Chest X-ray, PA view. Patient: 55 years old, sex F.
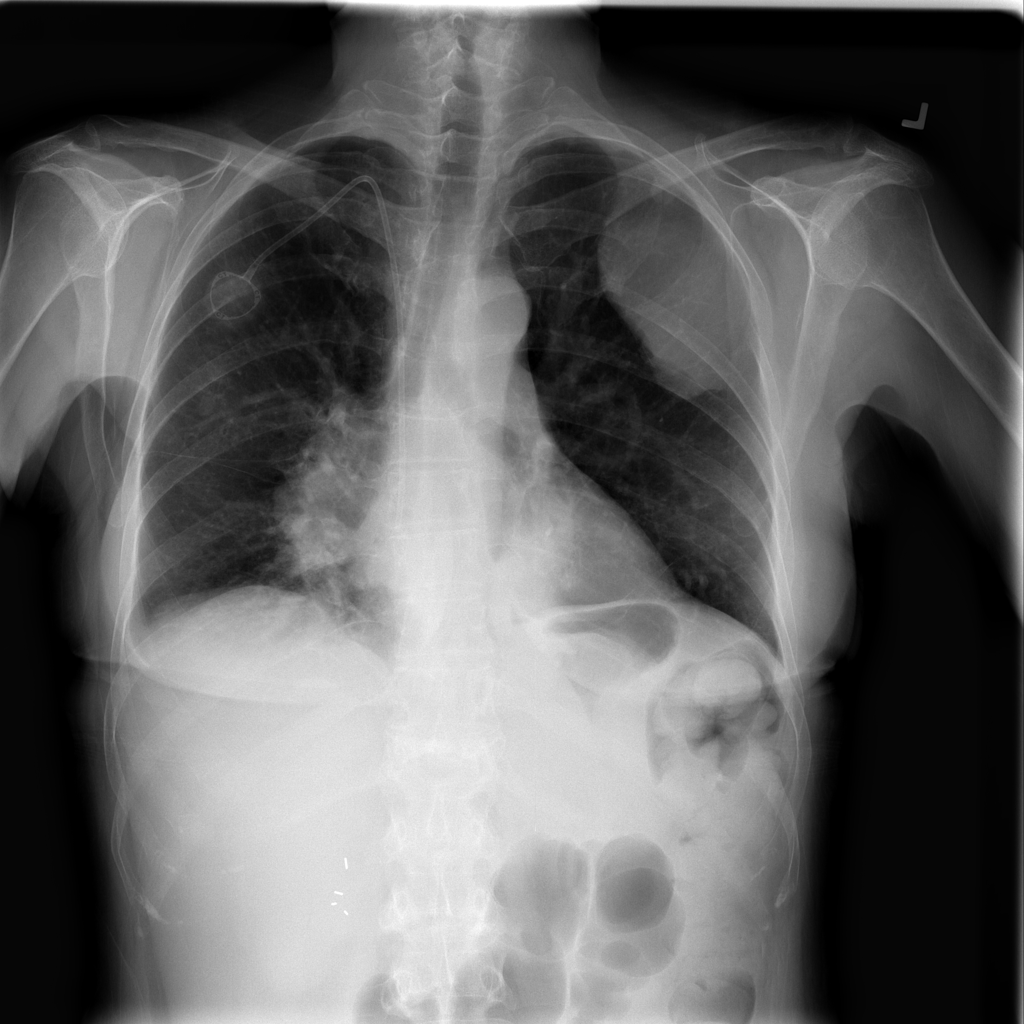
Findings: Mass, Nodule